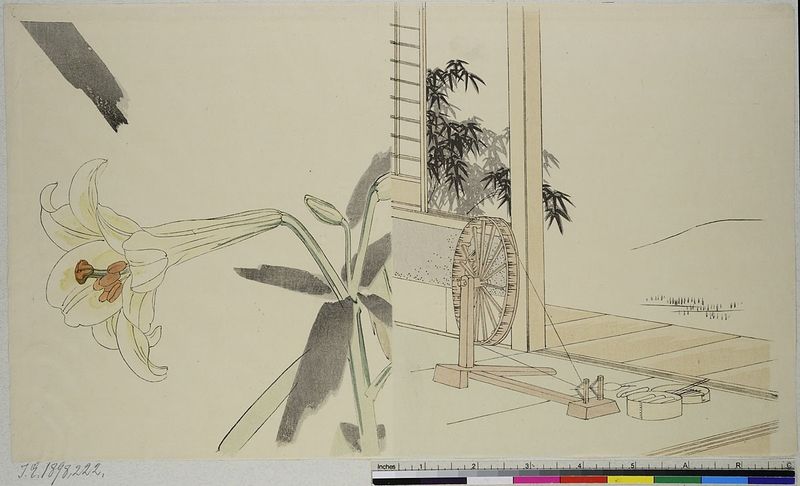
Titel: Aus: Holzschnittbuch über zeitgenössische Kleidung
Künstler: Utagawa Toyokuni I
Standort: Hamburg
Institution: Museum für Kunst und Gewerbe Hamburg
Schlagwörter: baum, weiß, blume, fenster, raum, skizze, blick, haus, architektur, bild, strauch, pflanze, stilleben, holzschnitt, japan, rad, essen, tusche, druck, druckgraphik, druckgrafik, lilie, china, bambus, zeit, spinnrad, edo, textilindustrie, reproduktionen, druckerzeugnisse, bäume, sträucher, bekleidungsindustrie